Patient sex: M
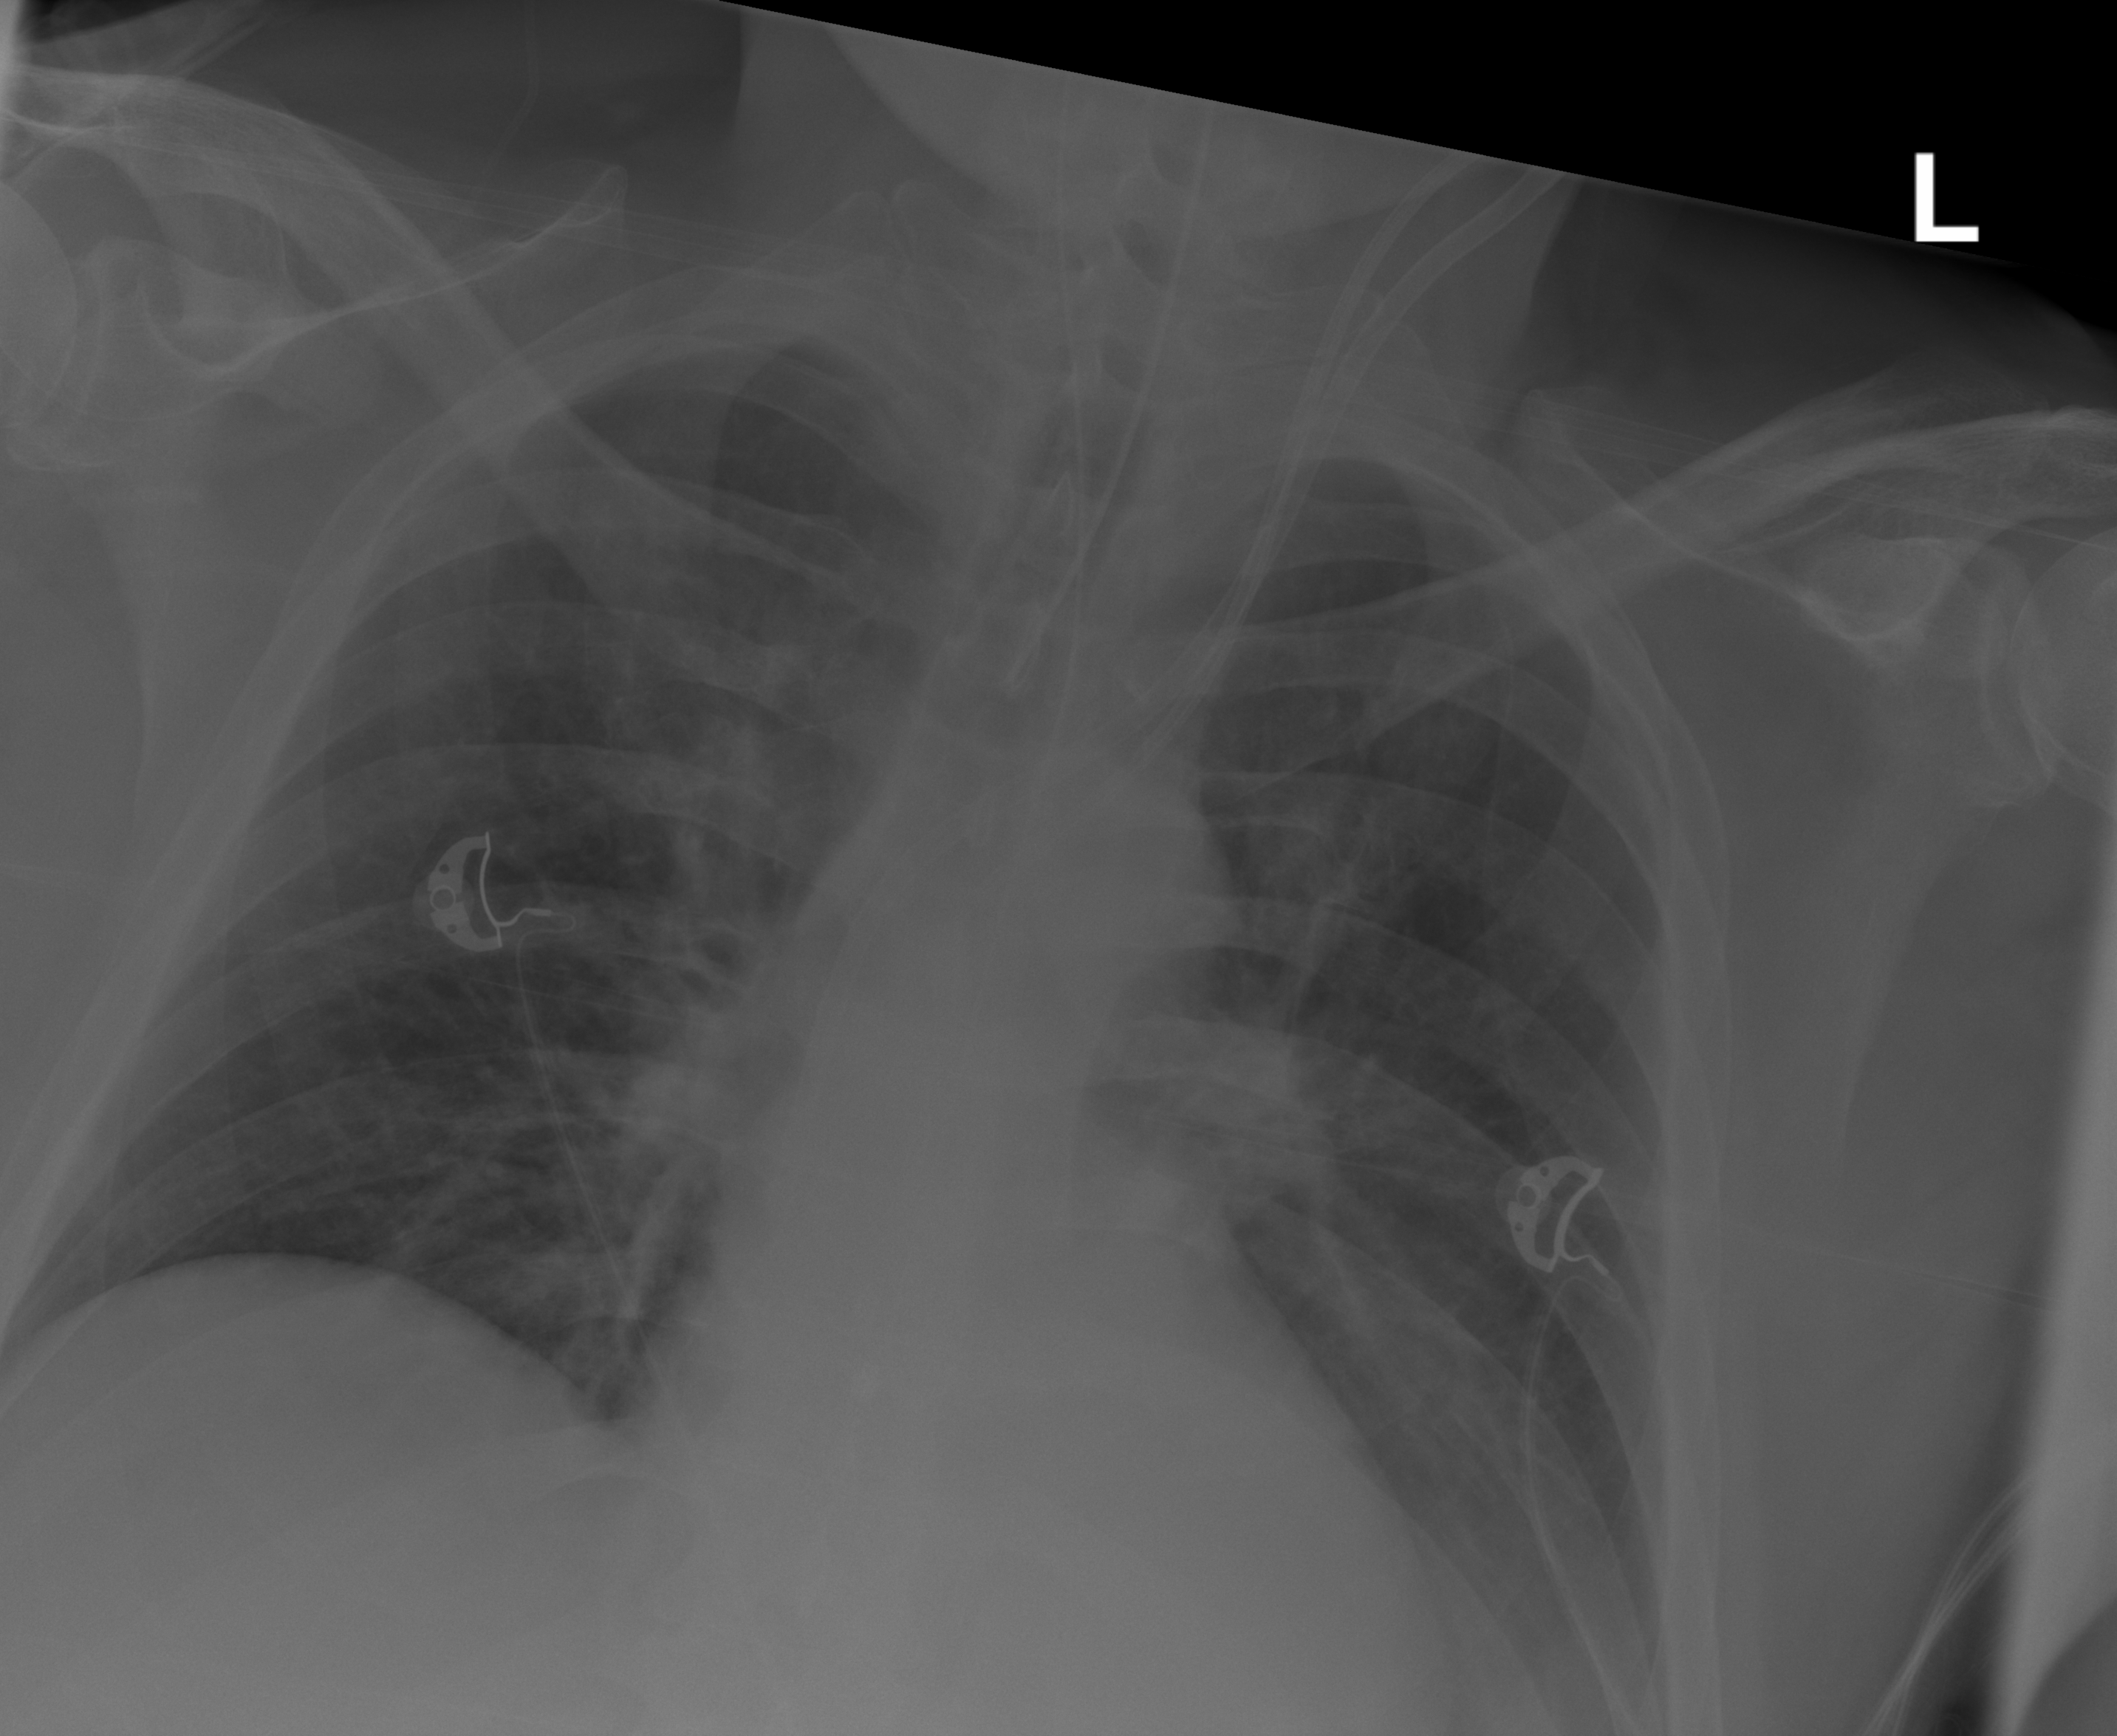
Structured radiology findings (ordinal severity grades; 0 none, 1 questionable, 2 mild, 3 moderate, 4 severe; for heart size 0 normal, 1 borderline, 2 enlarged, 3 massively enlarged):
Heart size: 0
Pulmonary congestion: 1
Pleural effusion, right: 0
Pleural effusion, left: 0
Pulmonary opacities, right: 0
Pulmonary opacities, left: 0
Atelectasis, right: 0
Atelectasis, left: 2